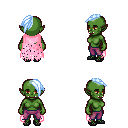
a pixel art fantasy rpg character, female body template, orc, green skin, pink tattered cape, magenta pants, white cyan long mohawk hairstyle, ghillies, four views (front, back, left, right), 2x2 character sprite sheet, small pixel art, hard edges, no anti-aliasing